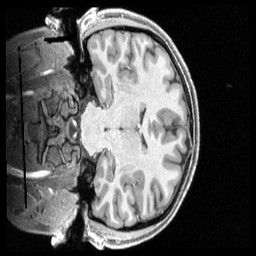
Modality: T1w
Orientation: coronal
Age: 23
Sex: female
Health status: healthy
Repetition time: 2.4 s
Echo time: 0.00222 s